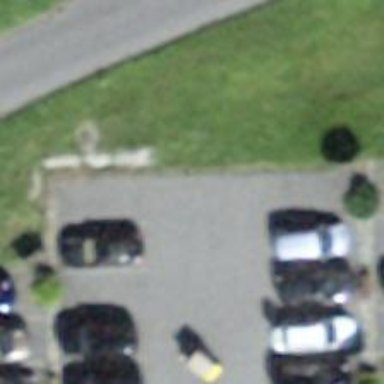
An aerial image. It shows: Parking aisle designated as service road.